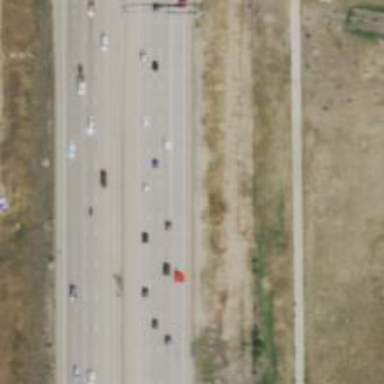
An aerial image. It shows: Motorway.